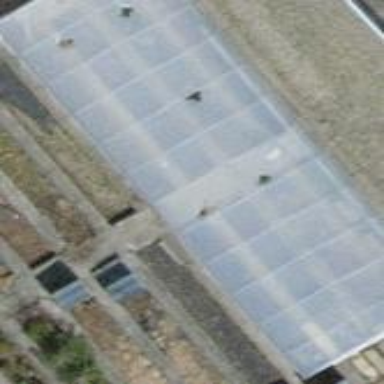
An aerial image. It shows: Greenhouse.